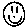
Label: smiley face